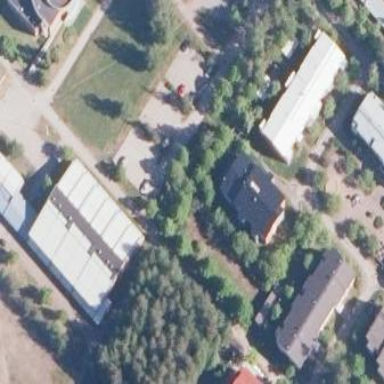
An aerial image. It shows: Parking area.